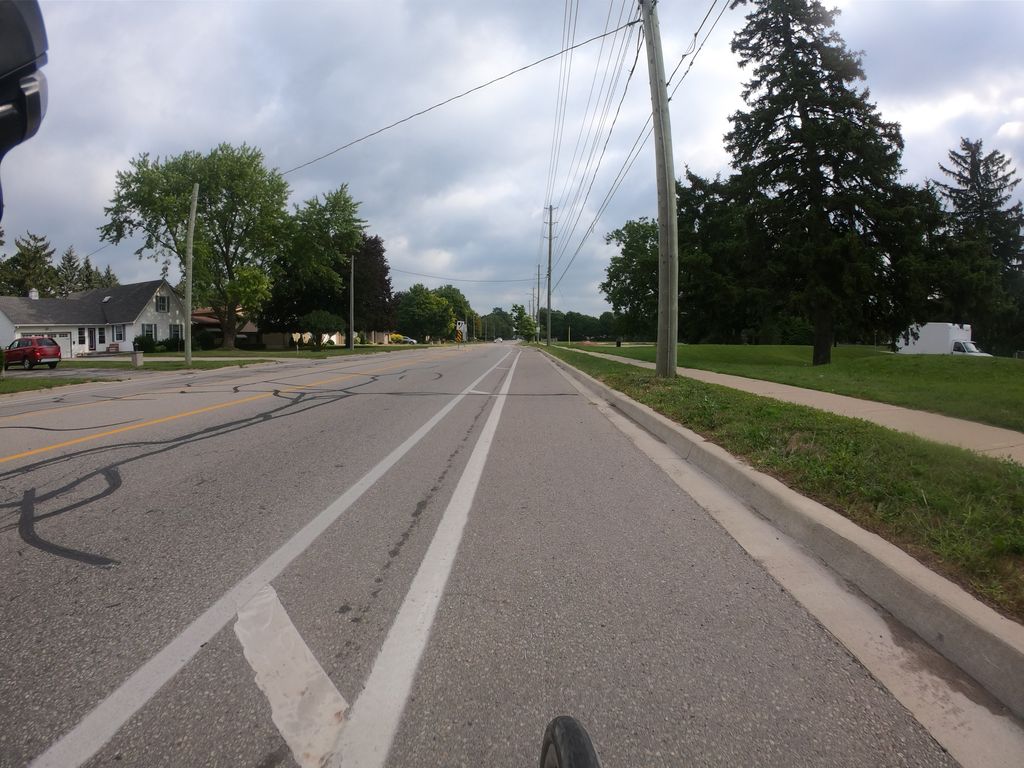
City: kitchener-waterloo